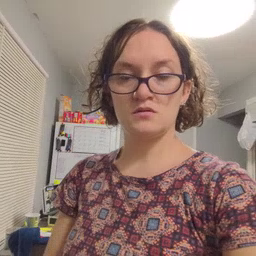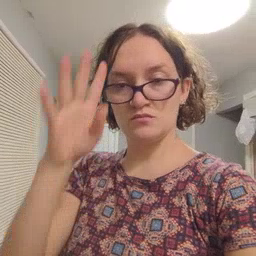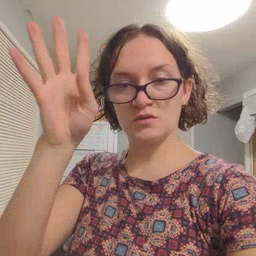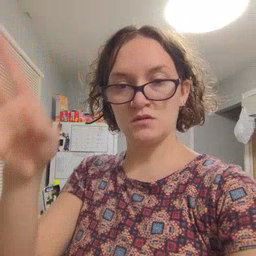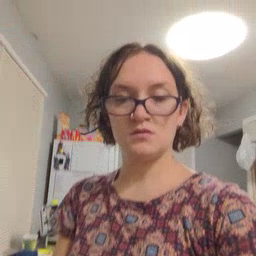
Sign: pretend